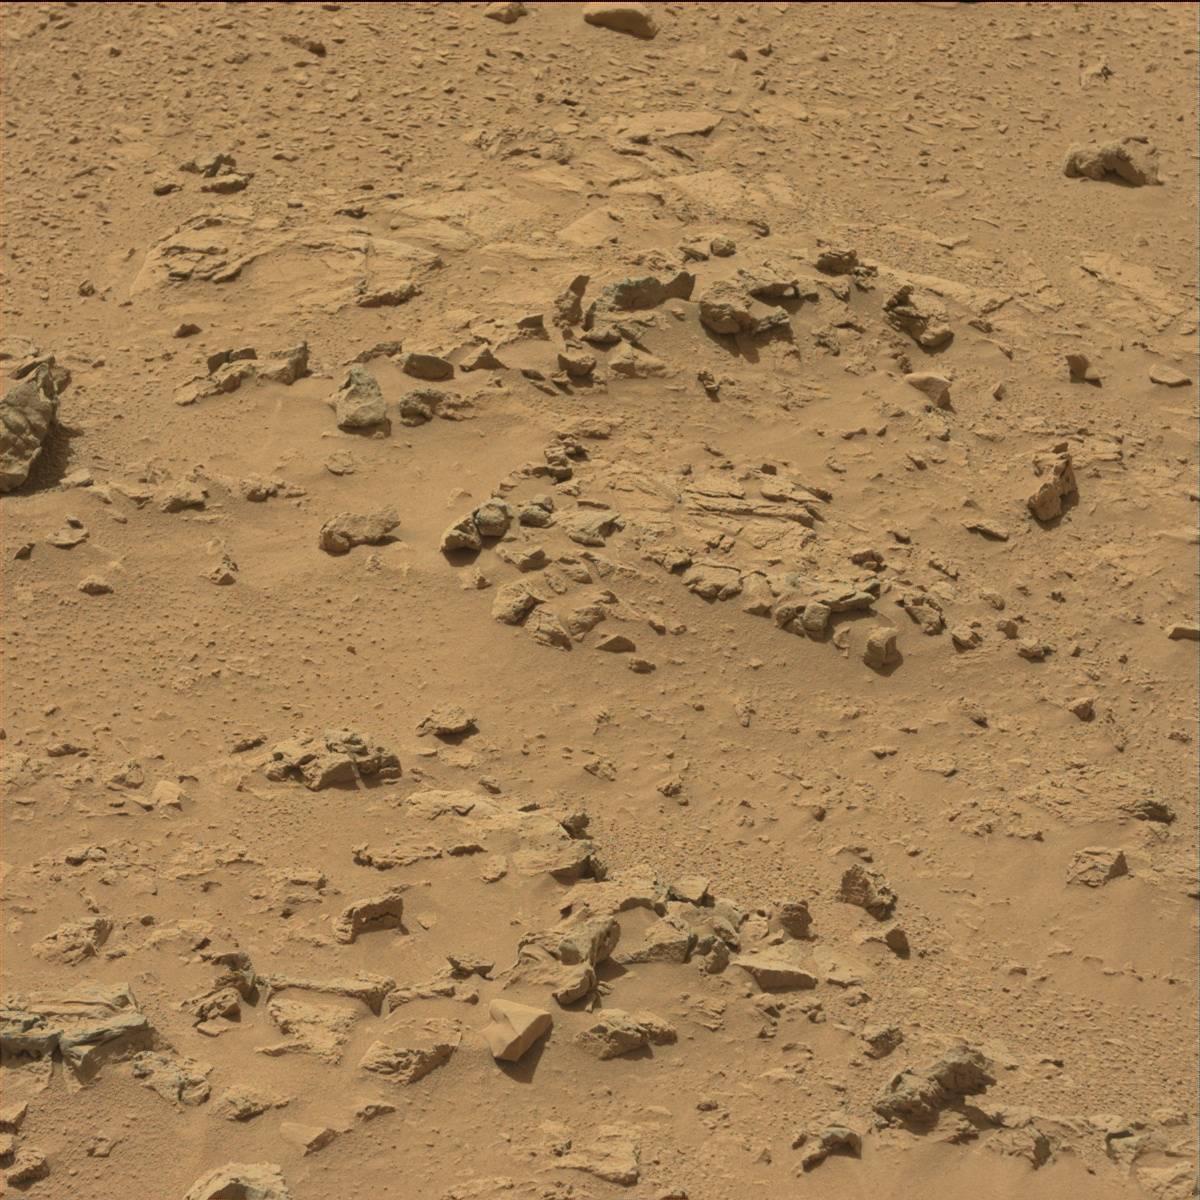
Terrain classes present: Bedrock, Sand / Soil